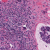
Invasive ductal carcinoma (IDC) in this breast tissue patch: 0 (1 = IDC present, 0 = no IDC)